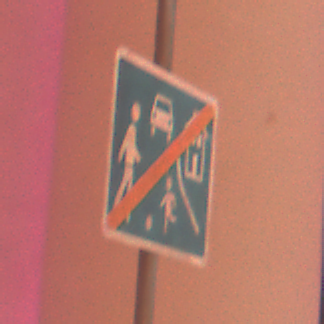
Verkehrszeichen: EndeVerkehrsberuhigterBereich
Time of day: Night
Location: Outdoor (Urban)
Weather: Overcast
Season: Winter
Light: Artificial